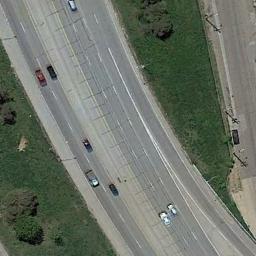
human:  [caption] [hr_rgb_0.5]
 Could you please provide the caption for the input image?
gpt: A freeway with a small bend and a small road go through the lawn with some trees and some cars are driving on the freeway .

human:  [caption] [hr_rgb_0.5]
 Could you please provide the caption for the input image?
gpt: On the left of the highway is green land .

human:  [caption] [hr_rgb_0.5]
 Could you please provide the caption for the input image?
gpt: There is a large green lawn around an intersecting freeway with many cars on the freeway .

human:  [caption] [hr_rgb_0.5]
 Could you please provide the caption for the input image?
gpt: There are green lawns beside the freeway .

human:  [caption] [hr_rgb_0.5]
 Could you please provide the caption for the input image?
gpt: The freeway goes through the grass with some cars .